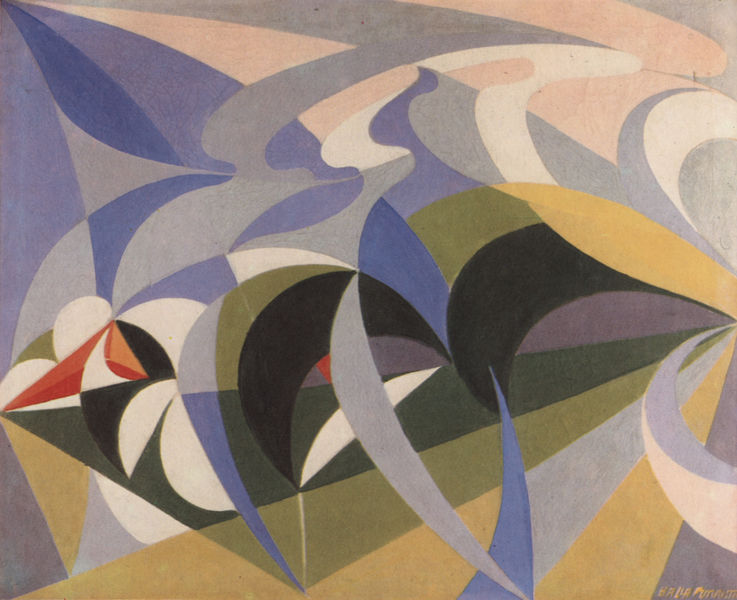
Titel: Colpo di fucile domenicale
Künstler: Giacomo Balla
Standort: Roma
Institution: (Privatsammlung)
Schlagwörter: blau, gemälde, himmel, gelb, grün, kubismus, landschaft, ocker, bewegung, blume, grau, raum, schwarz, weiss, rot, beige, fächer, spitze, signatur, kalt, rosa, wellen, bogen, sachlich, warm, abstrakt, farben, fläche, flächen, modern, formen, linien, figuren, kurven, futurismus, sichel, gebogen, dynamik, kreise, organisch, geometrisch, konstruktivismus, dreidimensional, konstruiert, gedämpfte farben, konkrete kunst